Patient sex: M
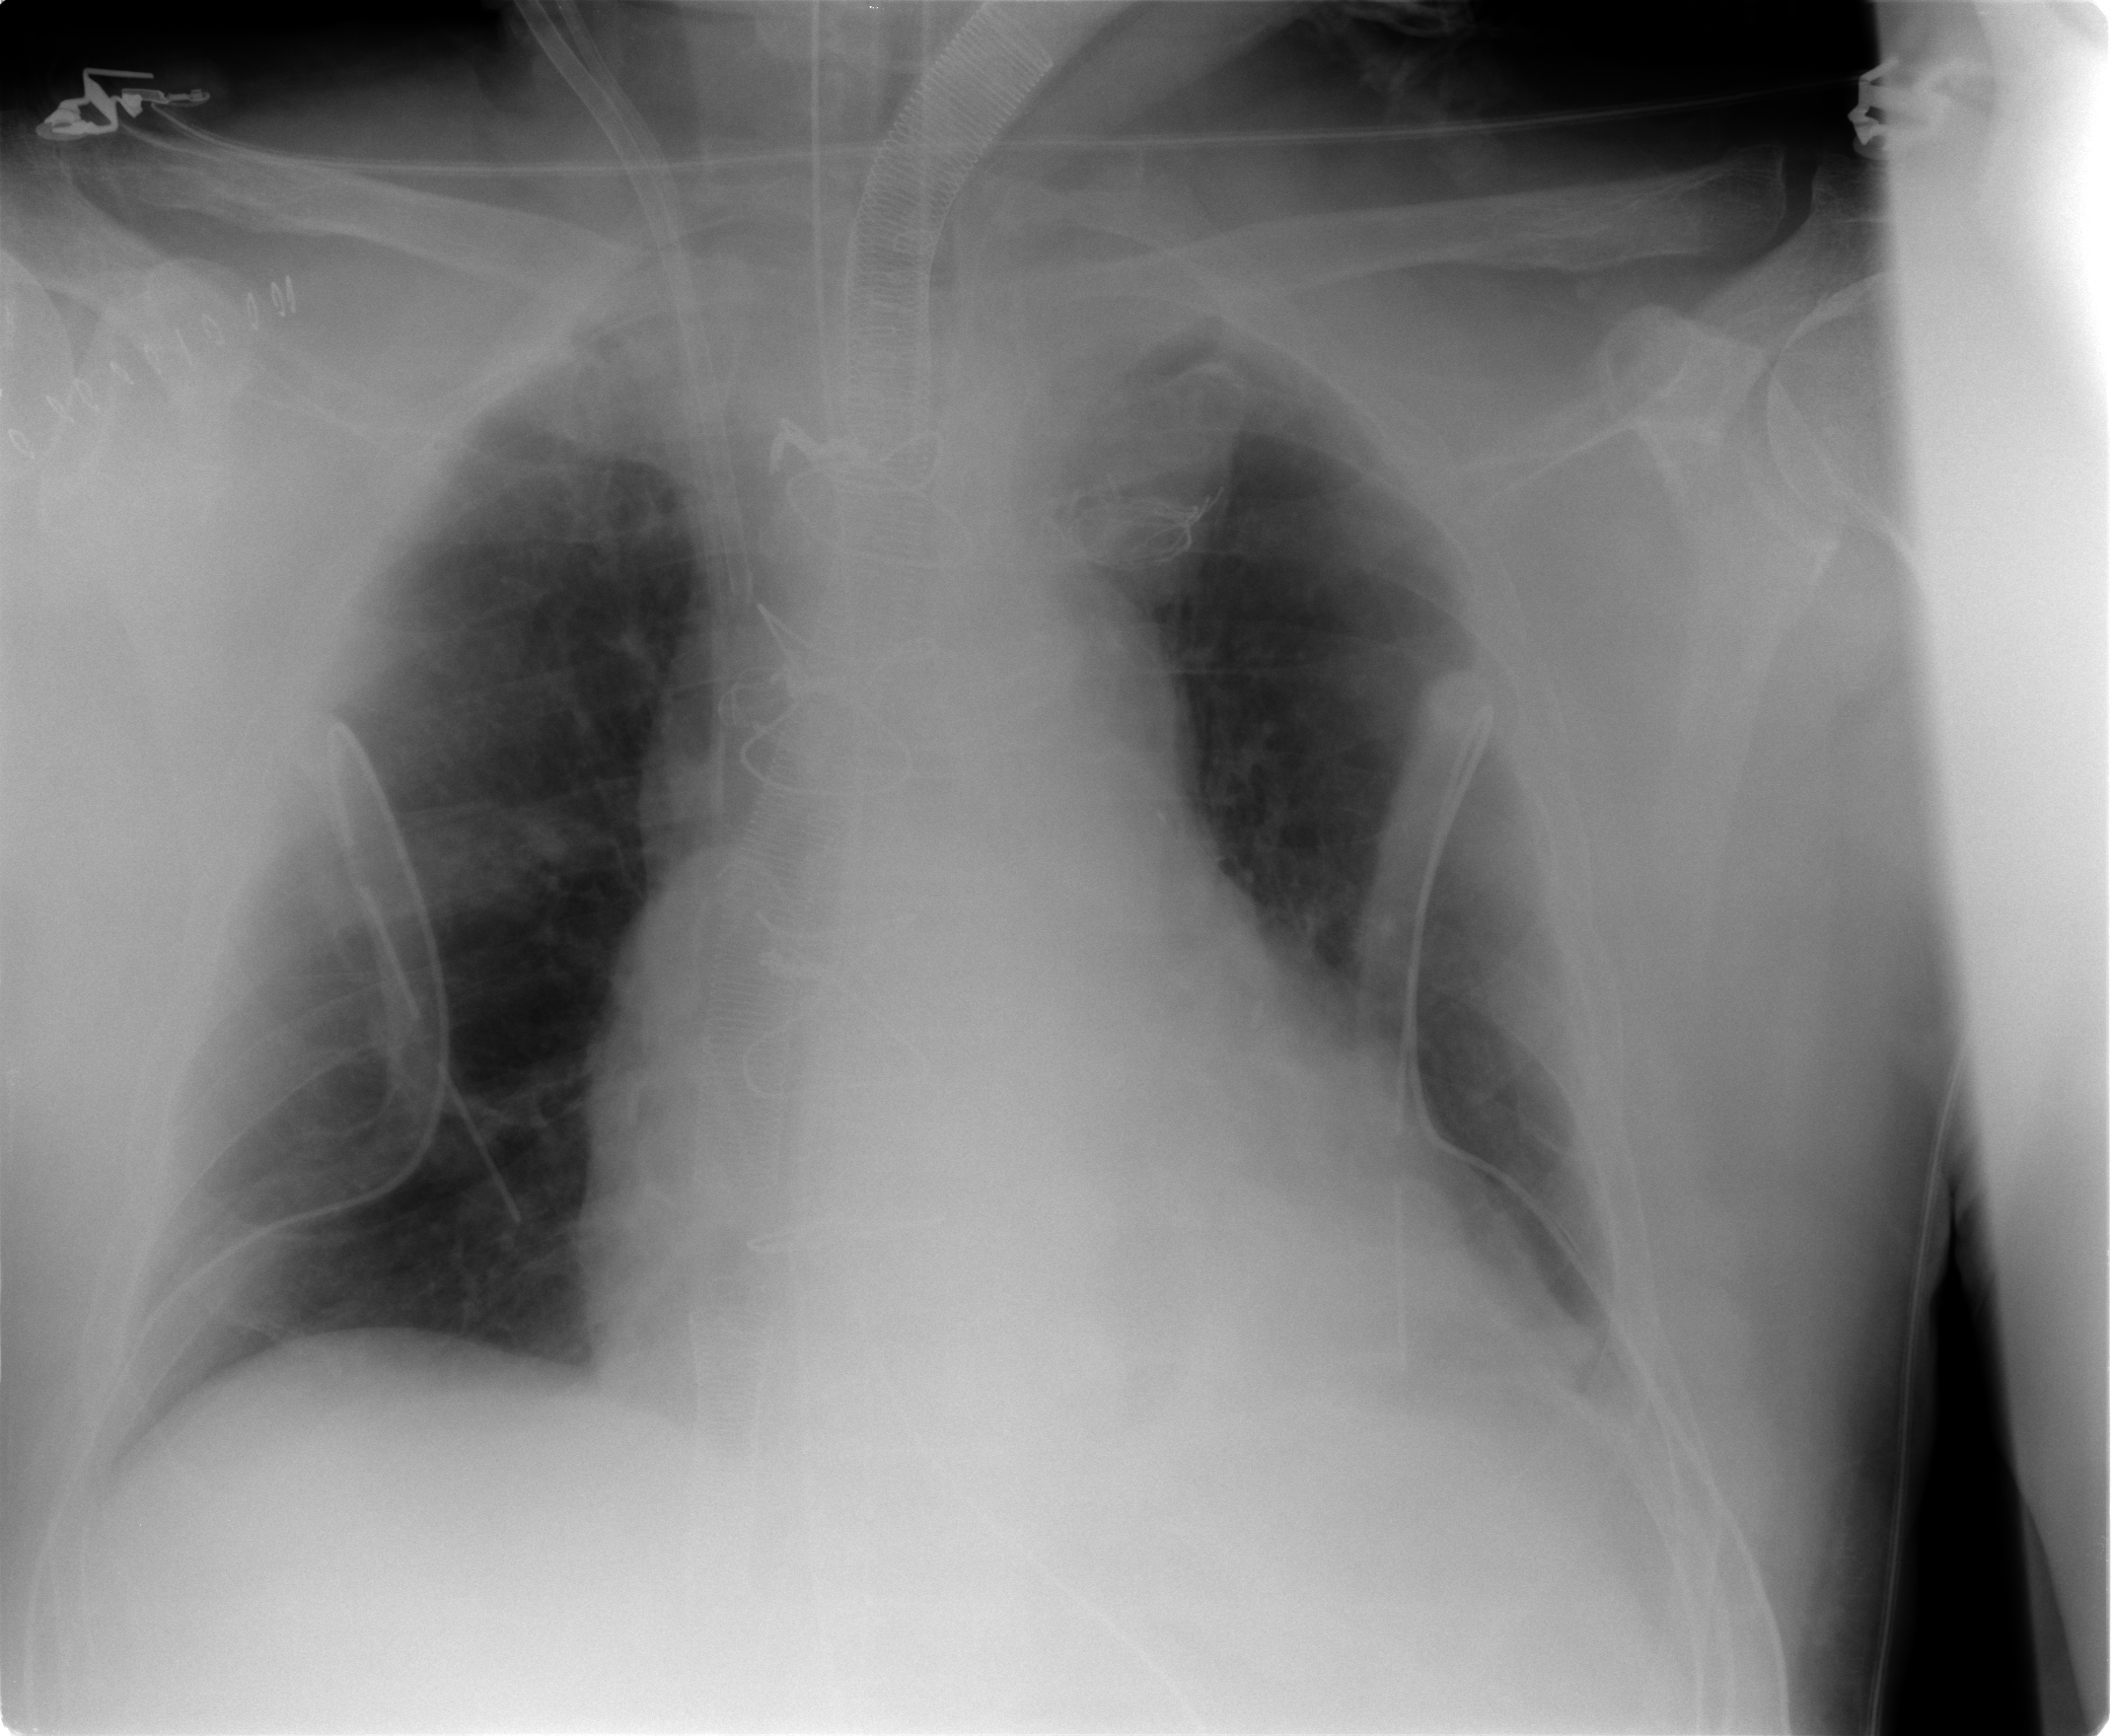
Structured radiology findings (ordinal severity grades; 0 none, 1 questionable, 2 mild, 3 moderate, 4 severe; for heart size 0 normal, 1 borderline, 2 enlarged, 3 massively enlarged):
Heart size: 1
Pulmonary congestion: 1
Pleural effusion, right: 0
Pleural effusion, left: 2
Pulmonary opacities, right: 0
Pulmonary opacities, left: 2
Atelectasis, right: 2
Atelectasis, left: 2